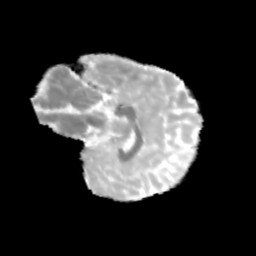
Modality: MD
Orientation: sagittal
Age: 11
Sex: male
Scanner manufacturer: siemens
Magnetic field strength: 3 T
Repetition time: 3.8 s
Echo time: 0.07 s